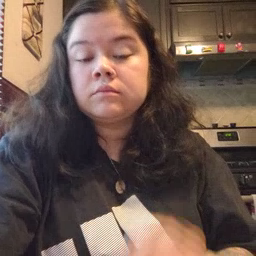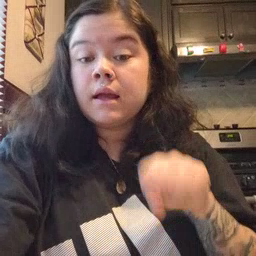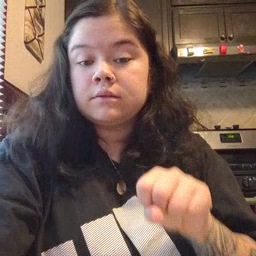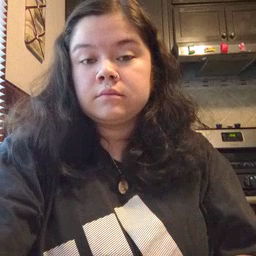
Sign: yes